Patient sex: M
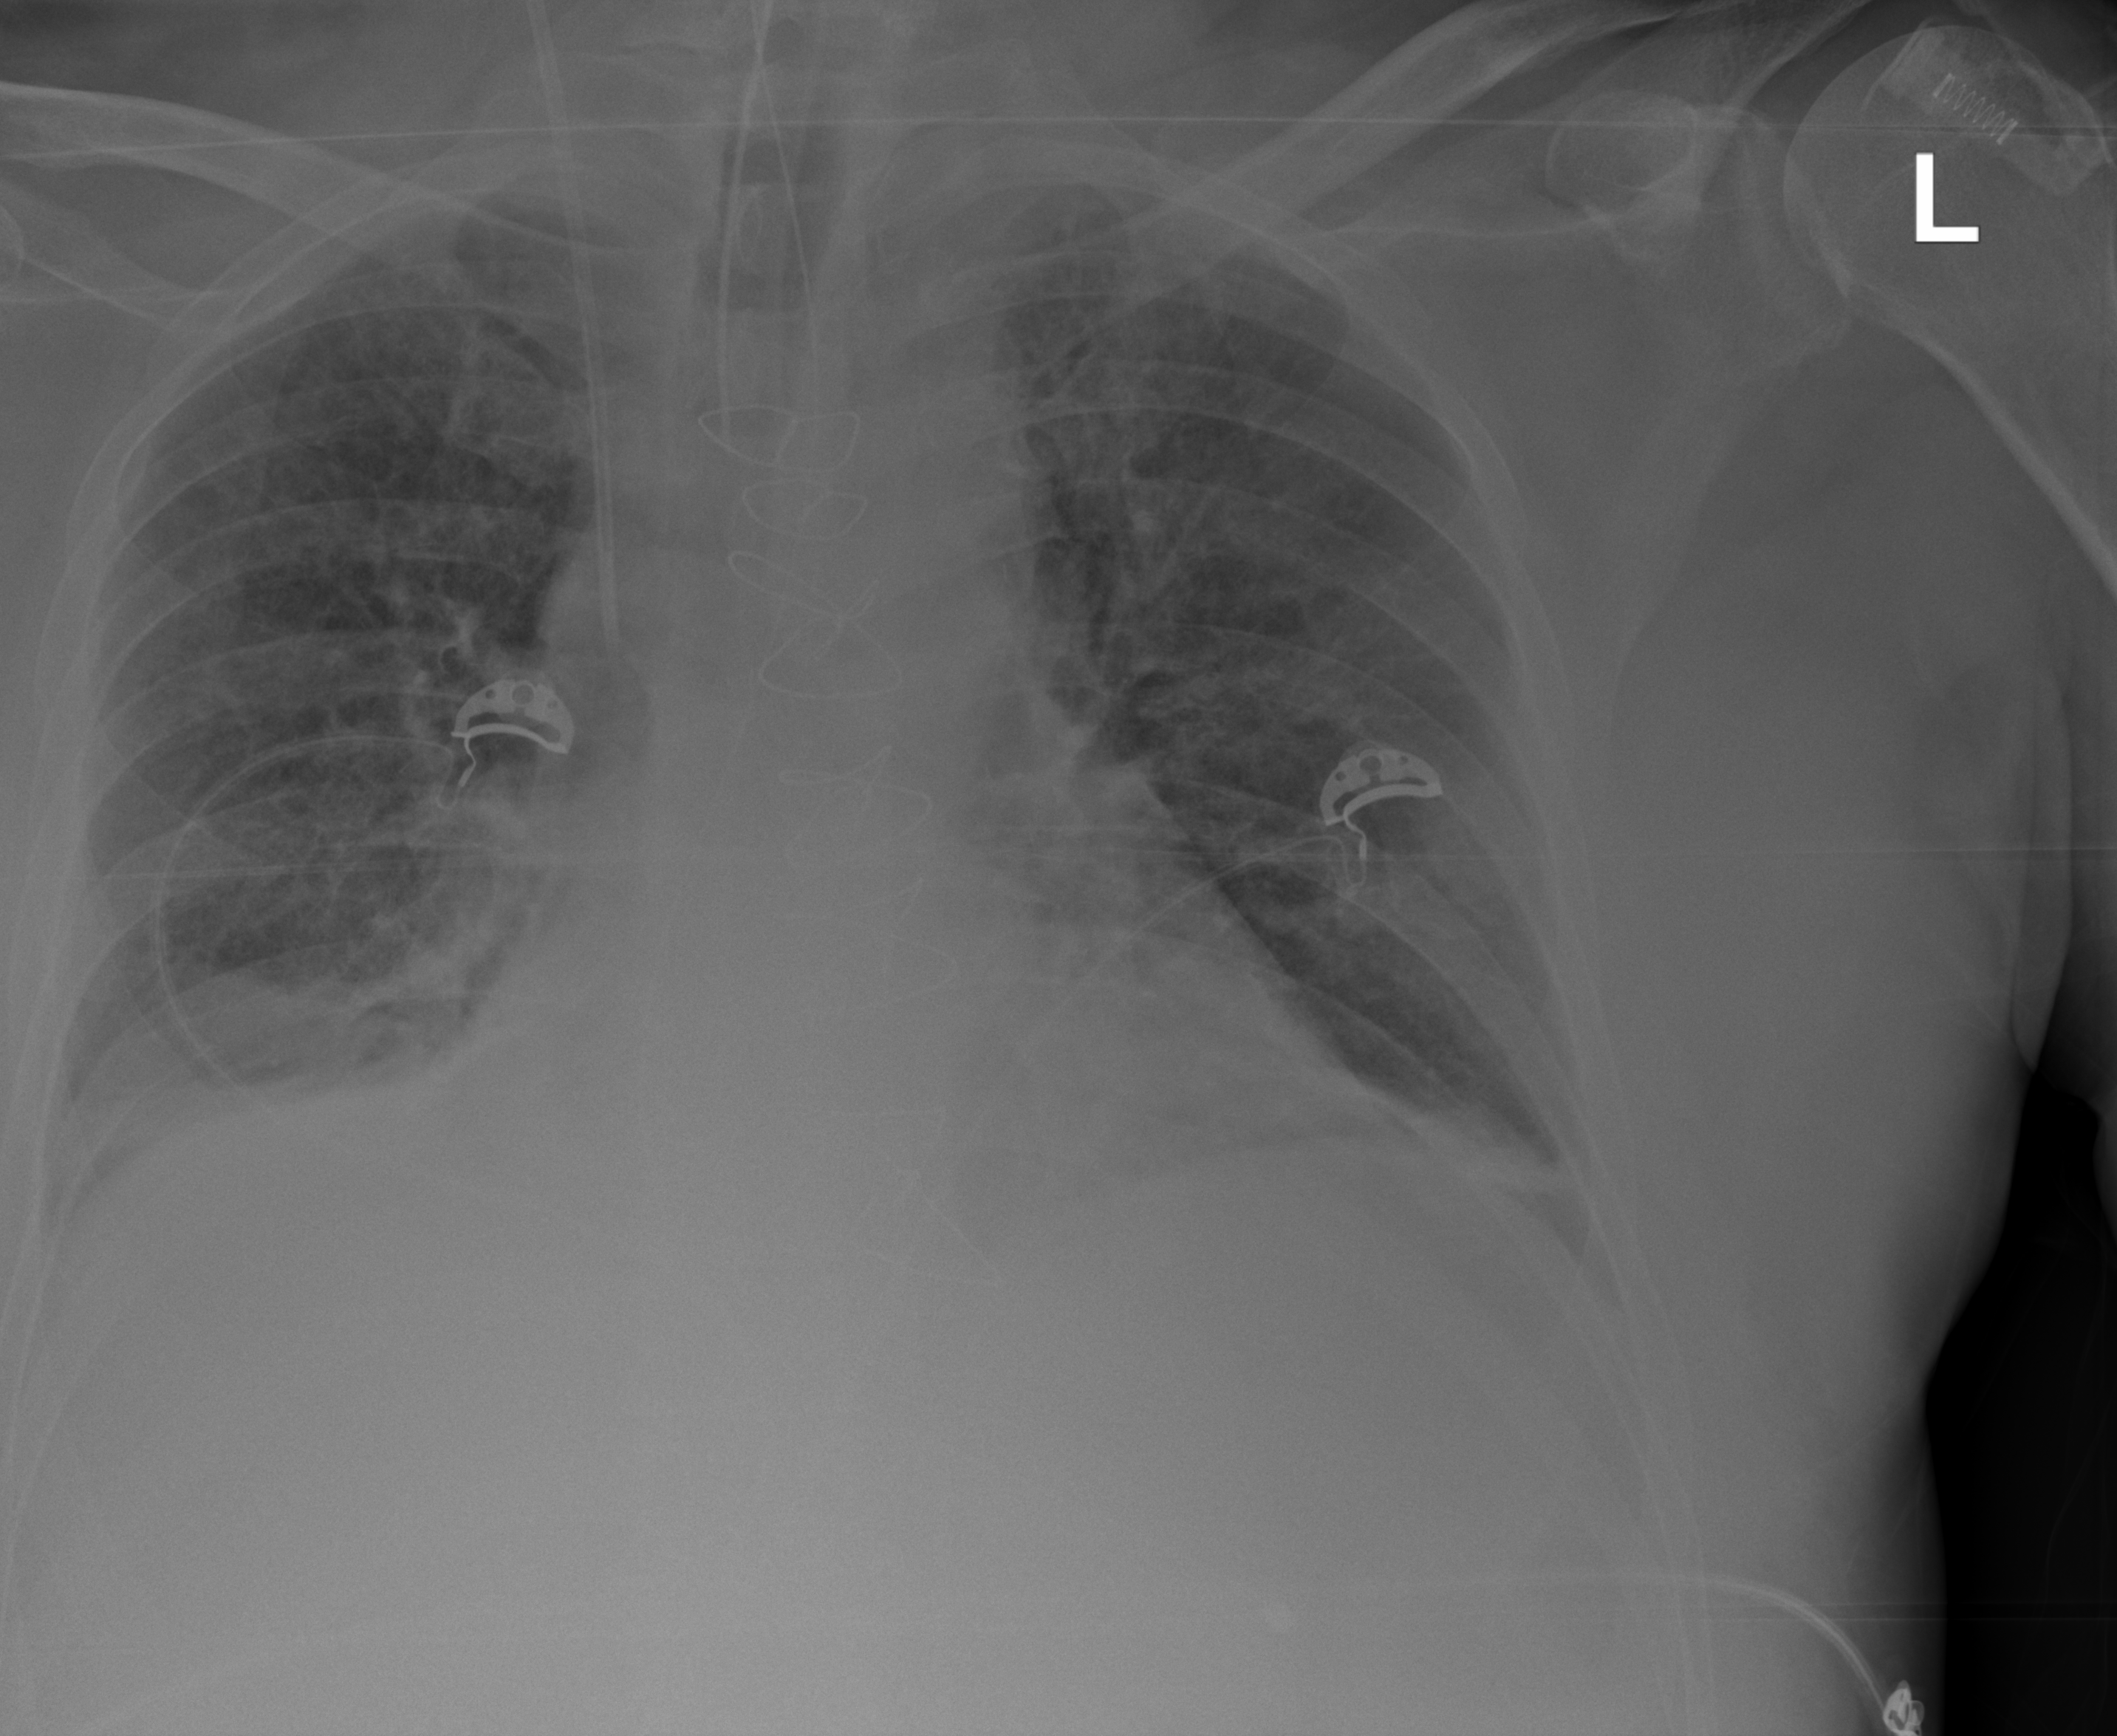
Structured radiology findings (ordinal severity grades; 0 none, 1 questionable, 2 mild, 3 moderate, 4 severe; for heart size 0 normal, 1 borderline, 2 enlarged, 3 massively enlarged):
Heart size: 2
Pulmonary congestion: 2
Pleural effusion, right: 1
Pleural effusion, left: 1
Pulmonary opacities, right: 0
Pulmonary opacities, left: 0
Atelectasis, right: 2
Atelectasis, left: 2